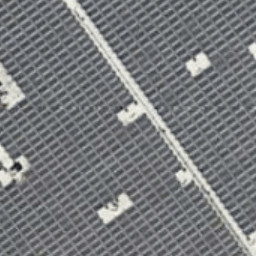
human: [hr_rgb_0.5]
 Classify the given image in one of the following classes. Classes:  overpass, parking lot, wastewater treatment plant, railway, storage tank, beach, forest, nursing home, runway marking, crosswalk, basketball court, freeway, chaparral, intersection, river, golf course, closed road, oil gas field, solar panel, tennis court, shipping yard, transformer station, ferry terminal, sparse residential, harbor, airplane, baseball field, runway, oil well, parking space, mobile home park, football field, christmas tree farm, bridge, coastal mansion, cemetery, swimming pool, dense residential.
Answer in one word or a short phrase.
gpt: solar panel